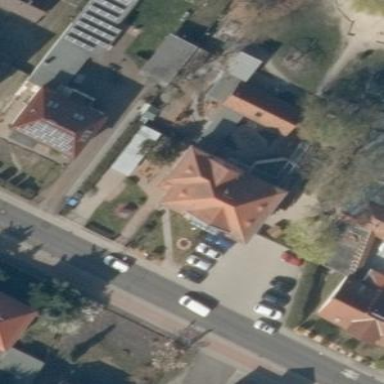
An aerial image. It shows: Kindergarten building.